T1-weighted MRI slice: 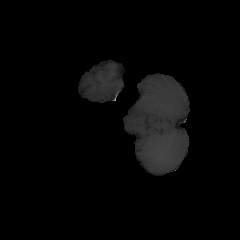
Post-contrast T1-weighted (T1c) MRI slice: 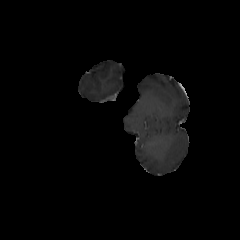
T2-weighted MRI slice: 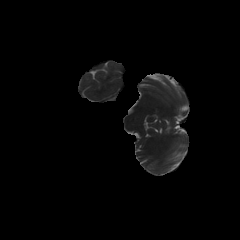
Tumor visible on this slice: no